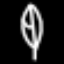
Label: leaf